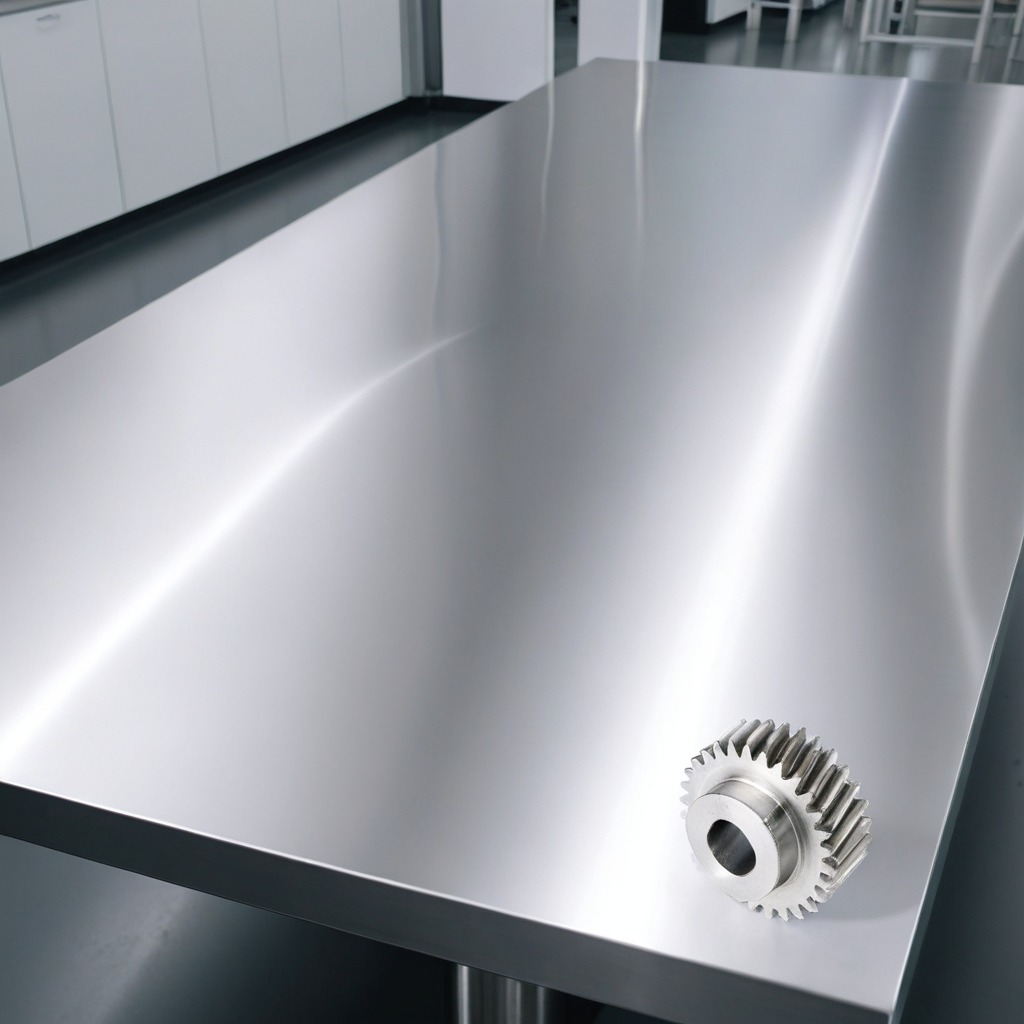
A steel gear with teeth is lying on the stainless steel table in a high-end prototyping lab.